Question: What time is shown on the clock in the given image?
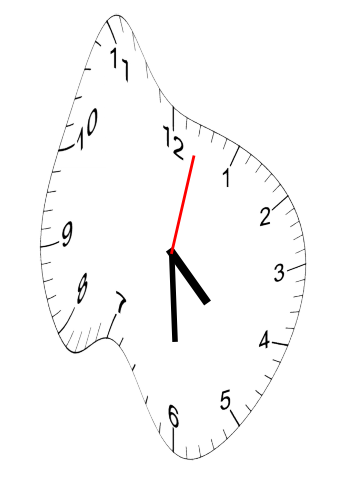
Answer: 04:30:02